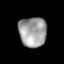
Tissue: lung
Cell type: Epithelial cells
Senescence score: 0.2192
Nuclear area (px): 814
Mean DAPI intensity: 159.297